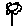
Label: flower